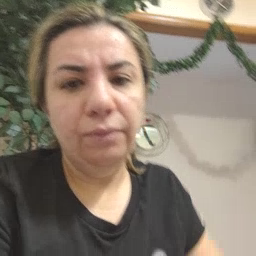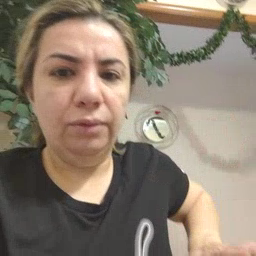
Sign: child